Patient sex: M
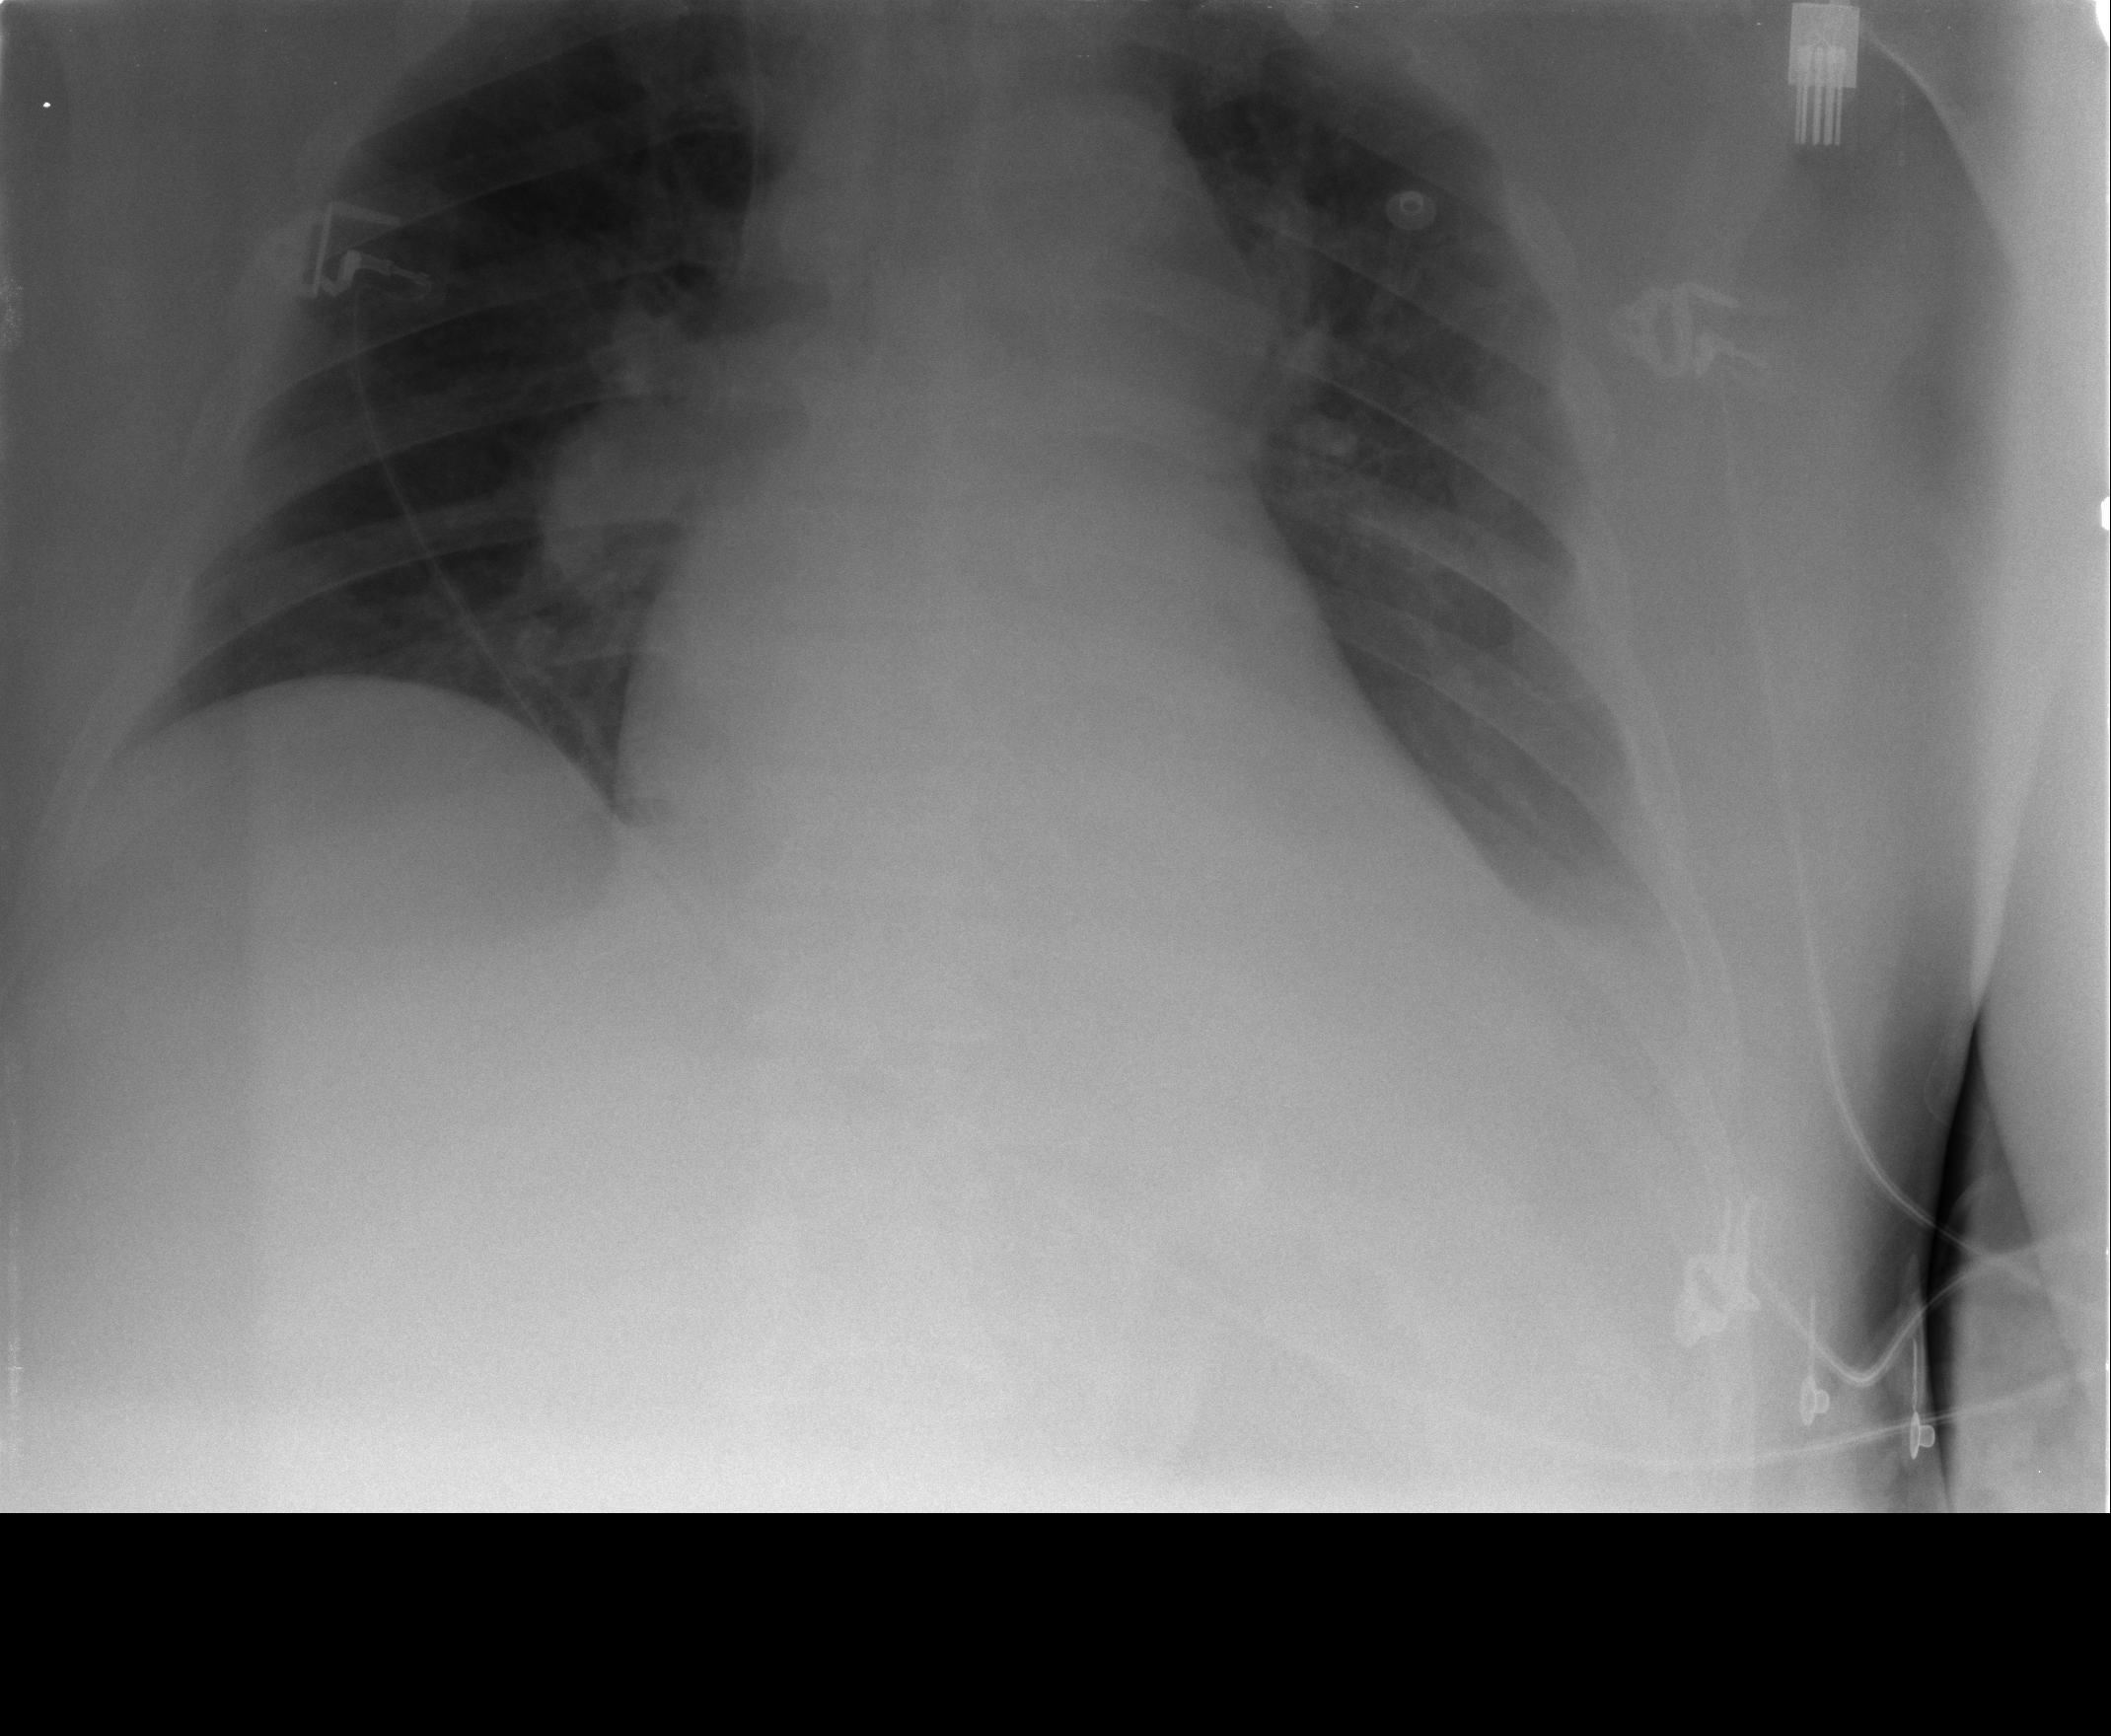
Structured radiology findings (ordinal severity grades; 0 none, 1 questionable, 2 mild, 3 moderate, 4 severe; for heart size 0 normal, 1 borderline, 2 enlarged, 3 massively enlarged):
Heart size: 1
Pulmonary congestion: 0
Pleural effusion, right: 0
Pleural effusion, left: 2
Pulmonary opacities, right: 0
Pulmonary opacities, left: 0
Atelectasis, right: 0
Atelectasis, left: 2